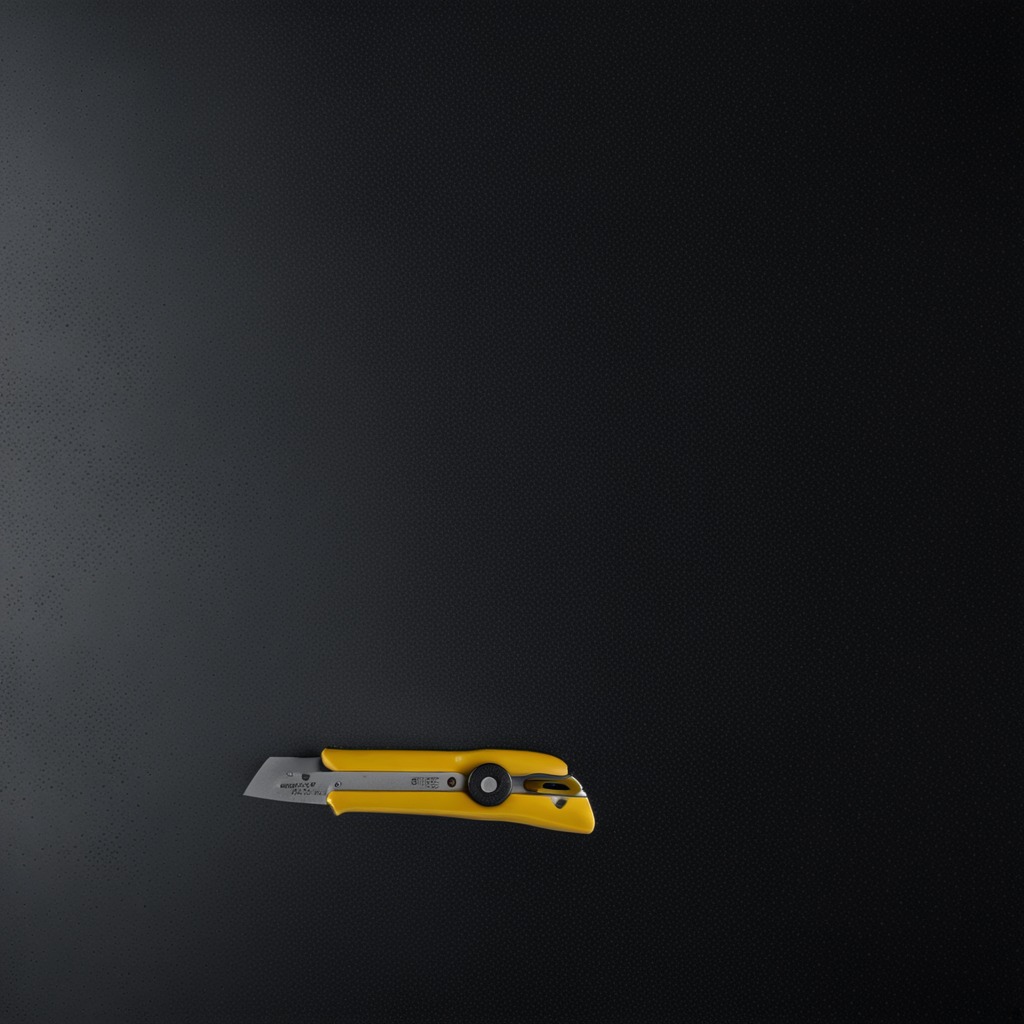
A utility knife lying on a clean granite tabletop covered with a black rubber mat inside a workshop at night dim ambient light soft shadows worn but beneath the mat